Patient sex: F
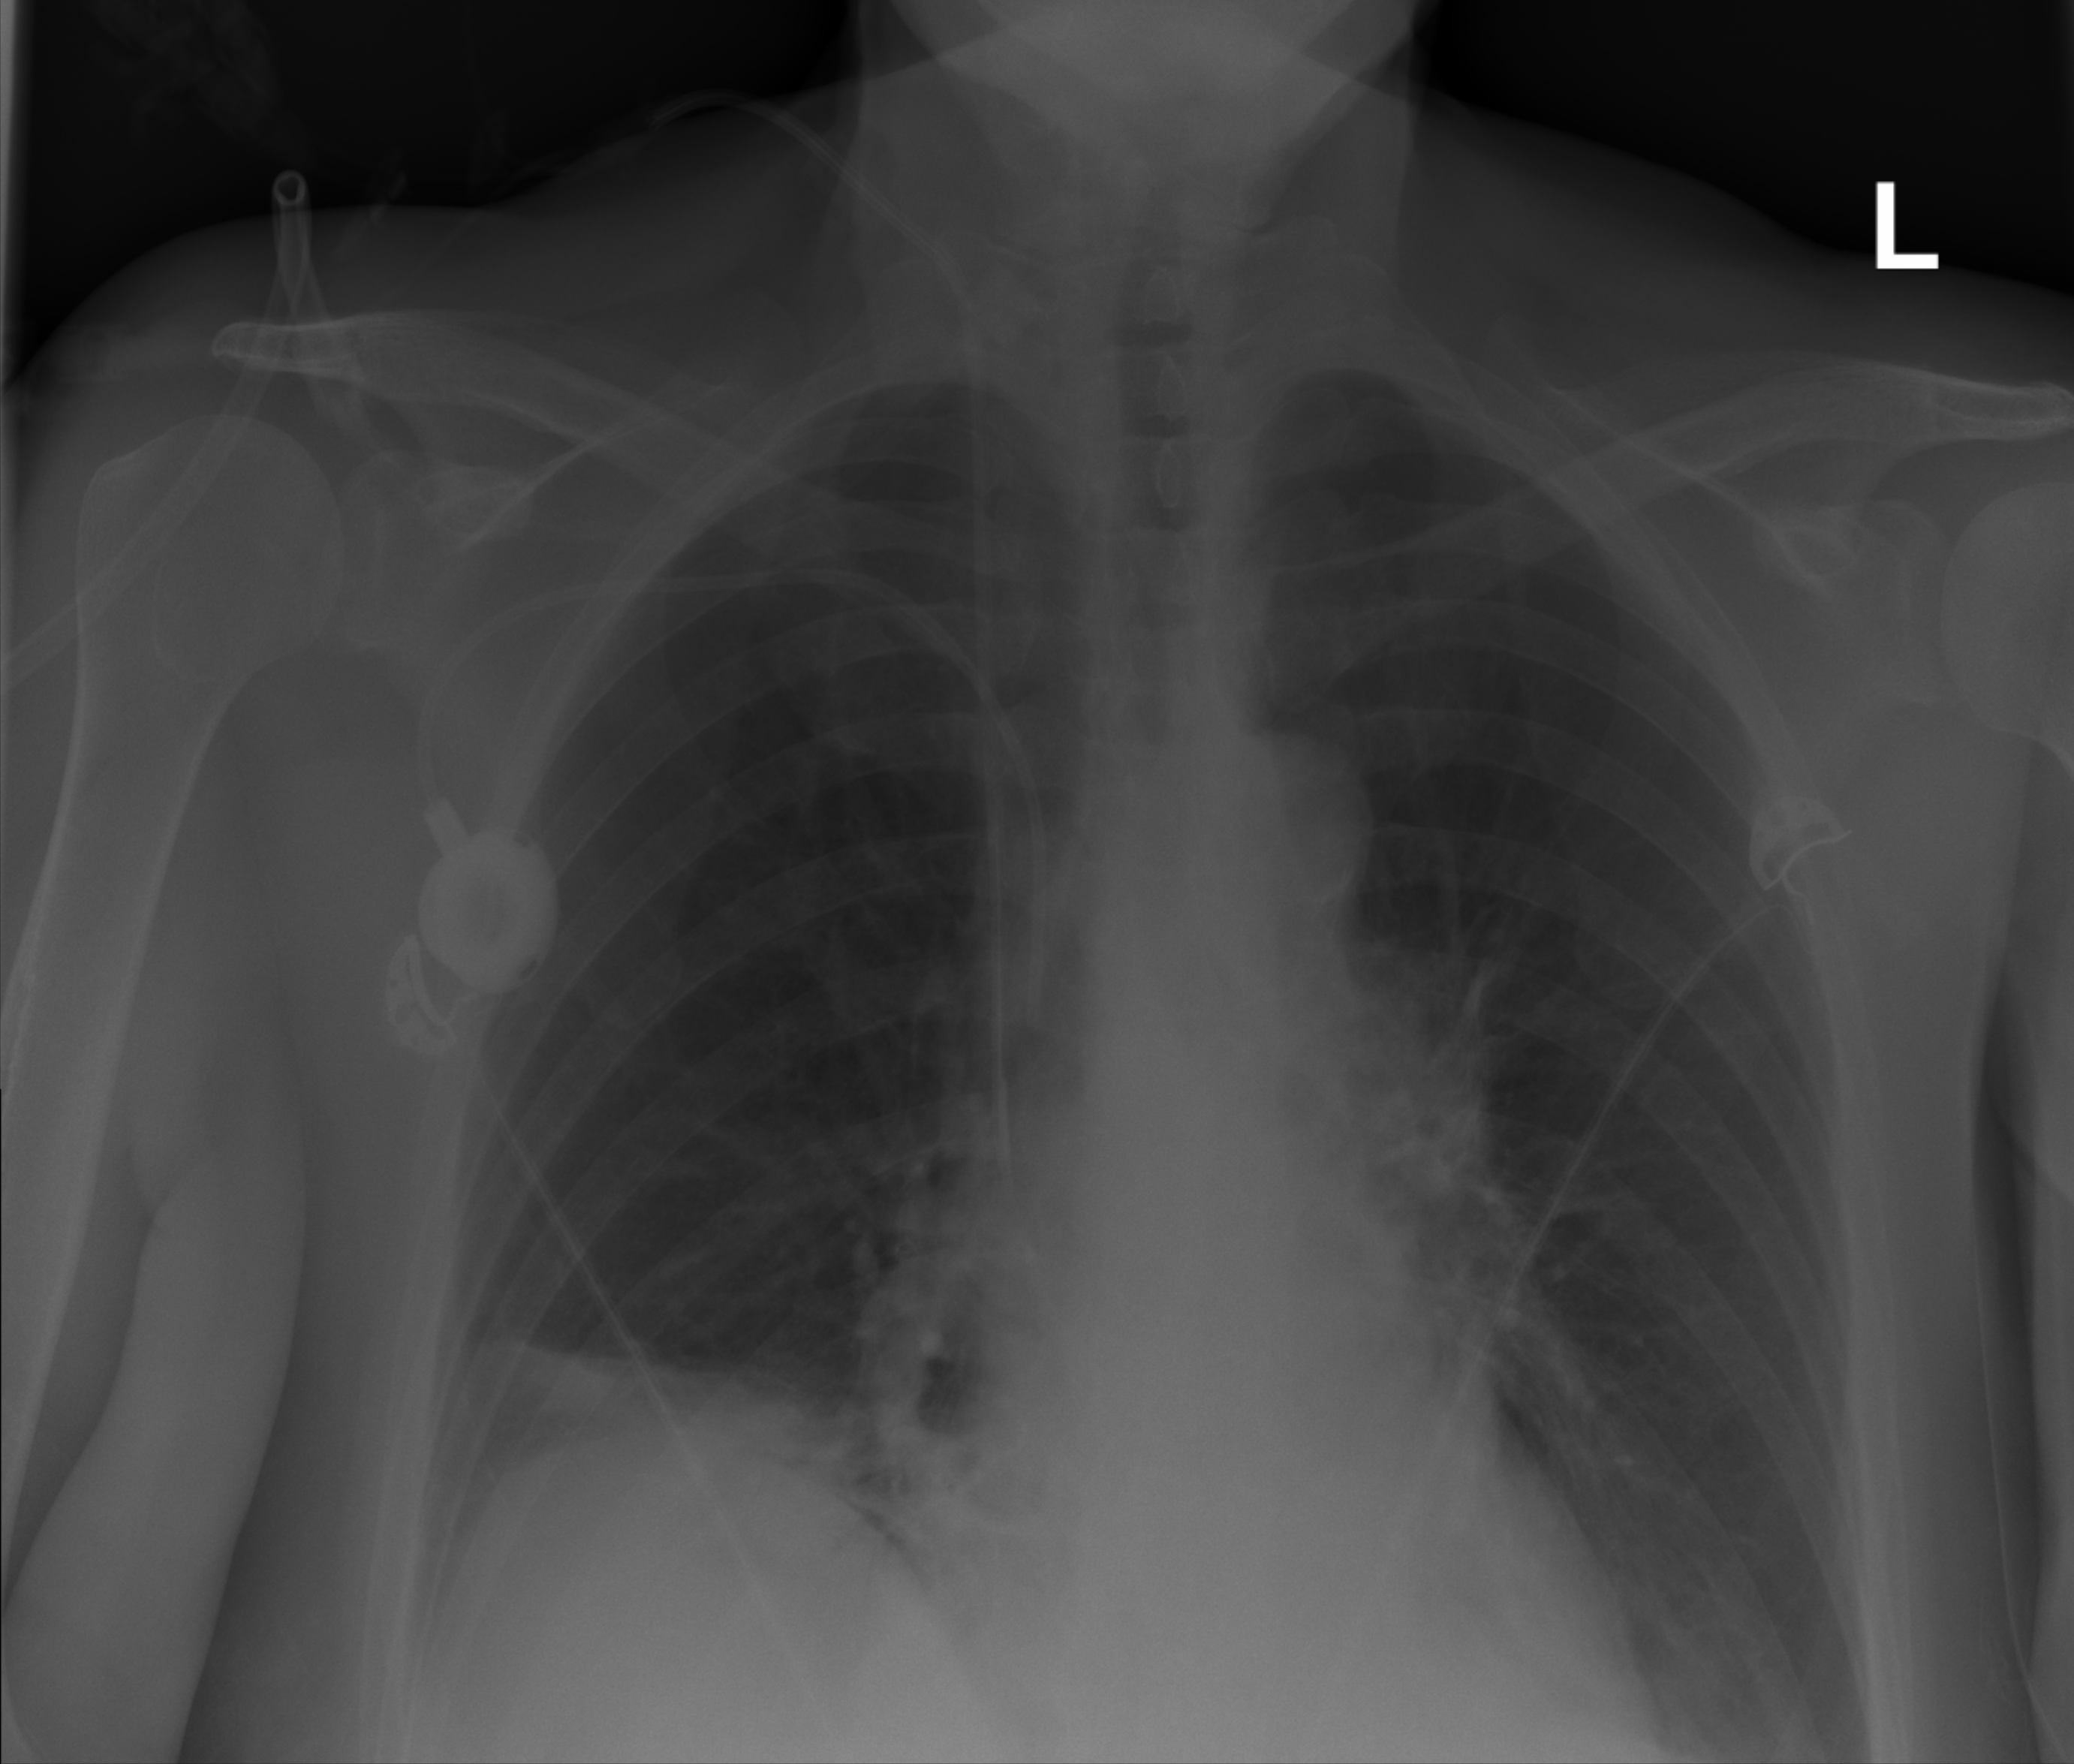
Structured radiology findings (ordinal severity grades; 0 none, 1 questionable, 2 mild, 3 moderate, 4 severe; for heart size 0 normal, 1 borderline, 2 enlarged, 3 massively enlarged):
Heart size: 0
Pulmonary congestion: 0
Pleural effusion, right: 2
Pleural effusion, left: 0
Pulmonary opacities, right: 0
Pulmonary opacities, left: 0
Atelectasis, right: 2
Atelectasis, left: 0